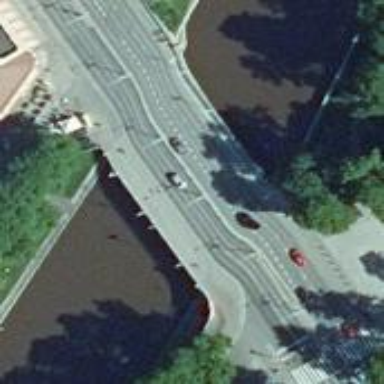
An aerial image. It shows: Arch bridge that is man-made.